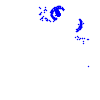
Particle: electron